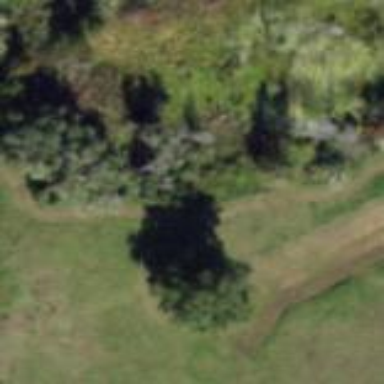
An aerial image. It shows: Beautiful wet meadow natural wetland.